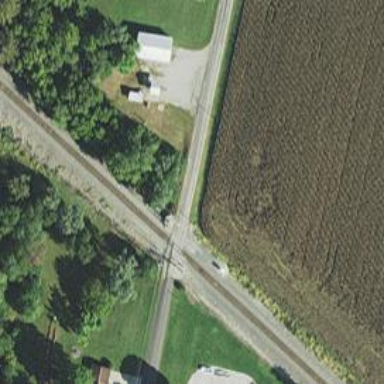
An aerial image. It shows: Level crossing along the railway.